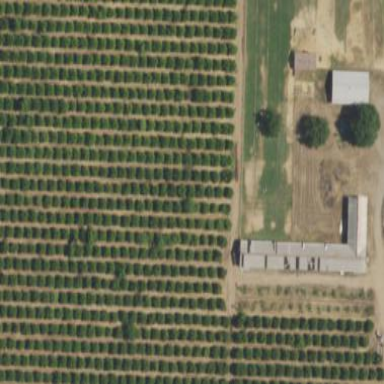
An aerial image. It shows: Orange orchard with rows of vibrant orange trees.